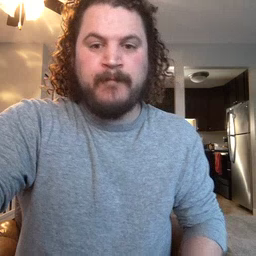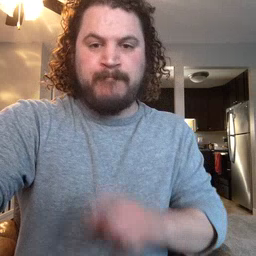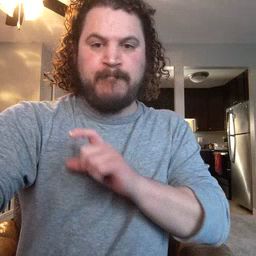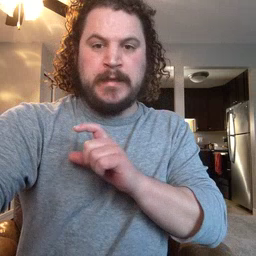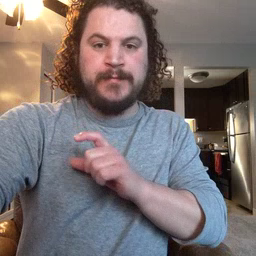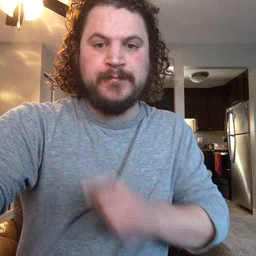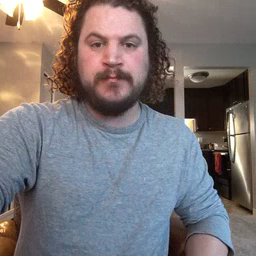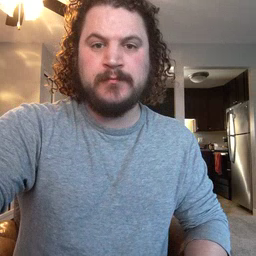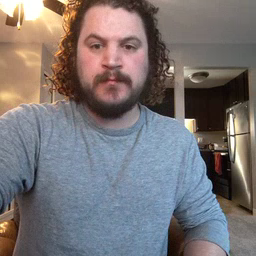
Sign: police